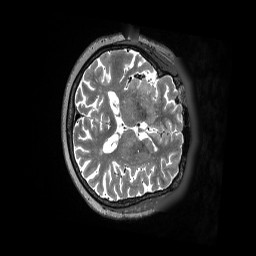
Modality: T2w
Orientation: axial
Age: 85
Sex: female